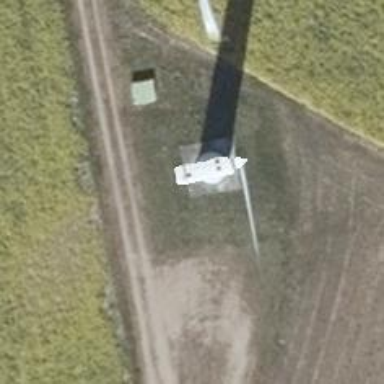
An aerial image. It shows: Wind turbine generator that utilizes wind as its source for generating electricity. It is of the horizontal axis type.